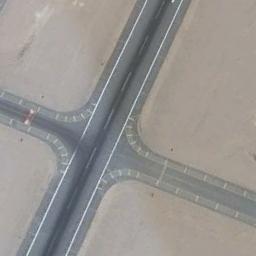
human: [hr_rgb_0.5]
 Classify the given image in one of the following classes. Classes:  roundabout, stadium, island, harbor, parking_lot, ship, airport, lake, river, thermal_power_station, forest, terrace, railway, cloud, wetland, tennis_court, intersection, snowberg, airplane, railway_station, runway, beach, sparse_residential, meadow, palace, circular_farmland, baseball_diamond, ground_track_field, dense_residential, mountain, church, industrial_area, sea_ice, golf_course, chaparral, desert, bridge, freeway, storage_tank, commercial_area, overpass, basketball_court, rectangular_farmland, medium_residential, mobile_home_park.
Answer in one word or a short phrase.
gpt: runway